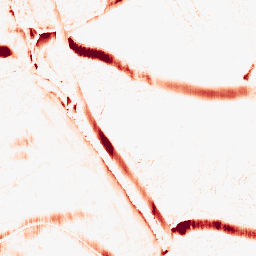
Category: morphological
Decomposition family: morphological_ellipse
Decomposition parameters: operation: opening
width: 20
height: 5
Upsampling method: regularized
Upsampling parameters: scale: 4
lambda_reg: 0.01
Upsampling scale: 4